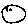
Label: moon